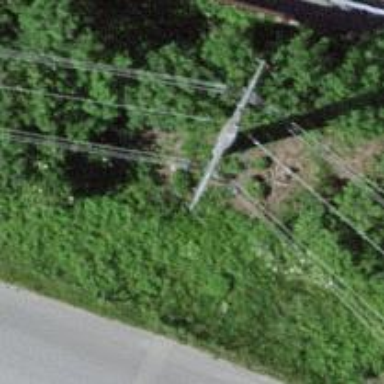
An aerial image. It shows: Power line in the image.